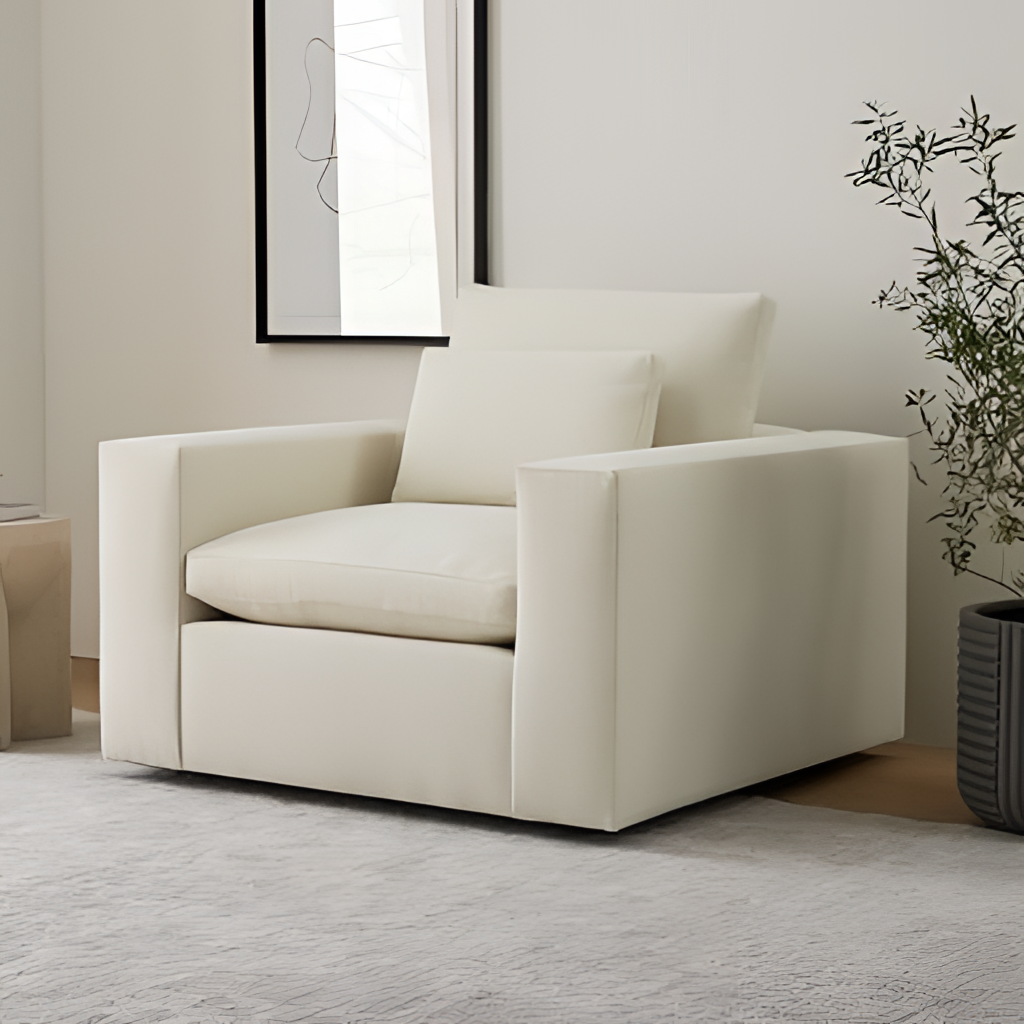
living room, cream leather armchair, wood flooring, with plank pattern, modern, paint wallpaper, with solid pattern